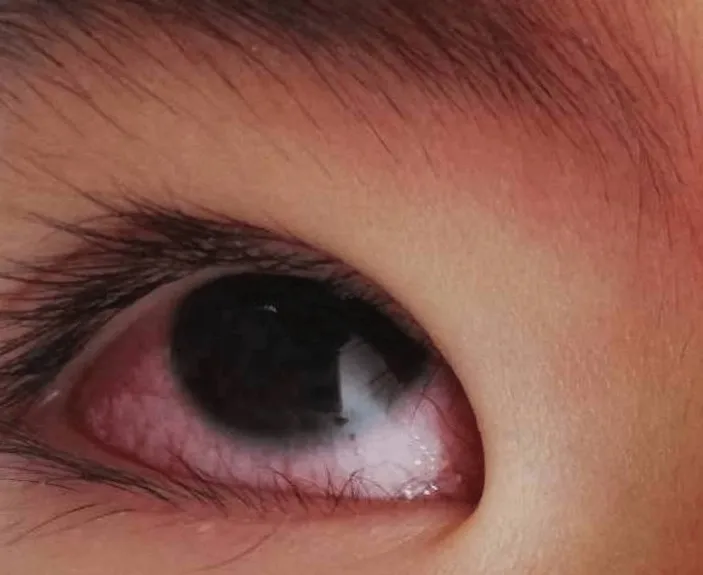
Bilateral conjunctival injection.
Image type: medical_photograph (skin_photograph)